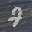
Label: 7